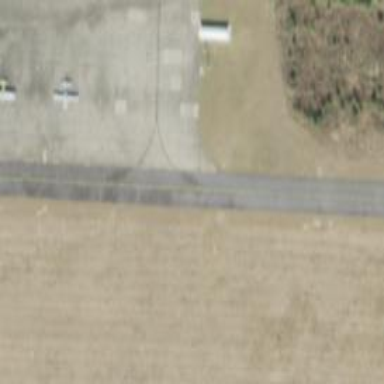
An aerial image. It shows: Asphalt taxiway in the airport.